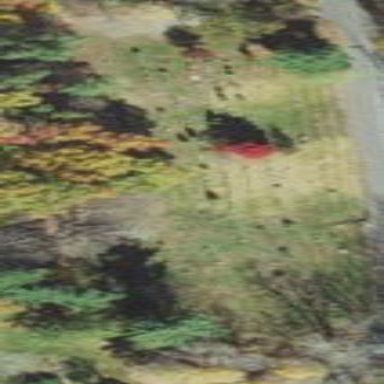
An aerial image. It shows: Private cemetery with solemn ambiance.